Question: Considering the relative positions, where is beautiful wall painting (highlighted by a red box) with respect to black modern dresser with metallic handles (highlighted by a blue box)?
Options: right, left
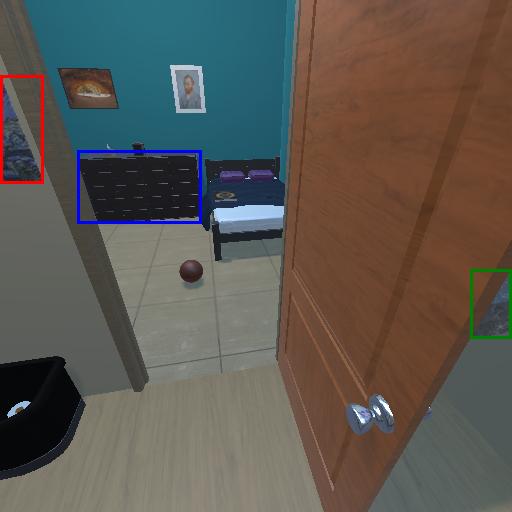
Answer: right